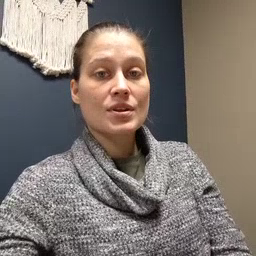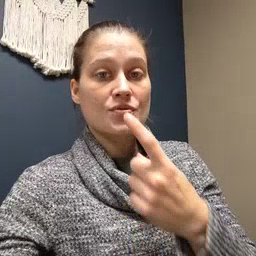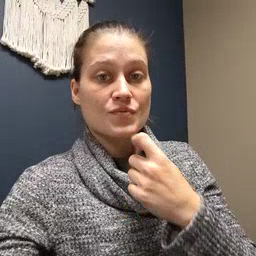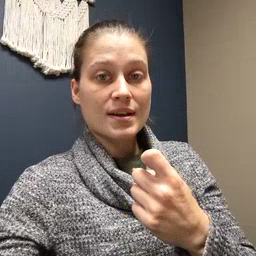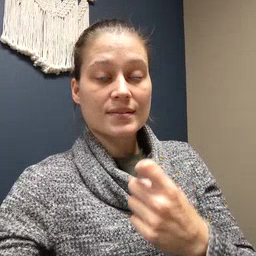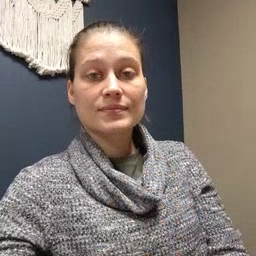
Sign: red